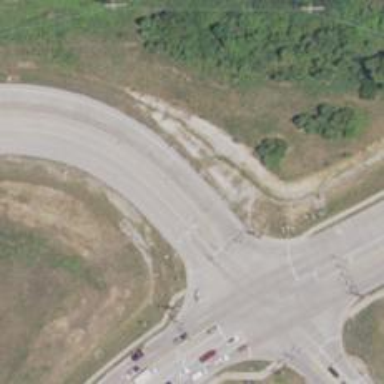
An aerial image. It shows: Secondary link road.